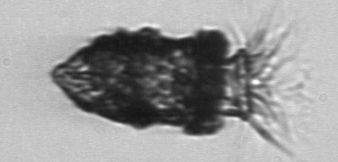
Label: Tintinnopsis